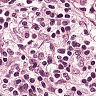
Metastatic tissue present: yes